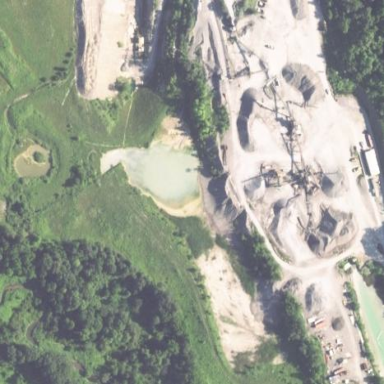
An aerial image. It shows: Quarry used for mining aggregate resources.